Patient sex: M
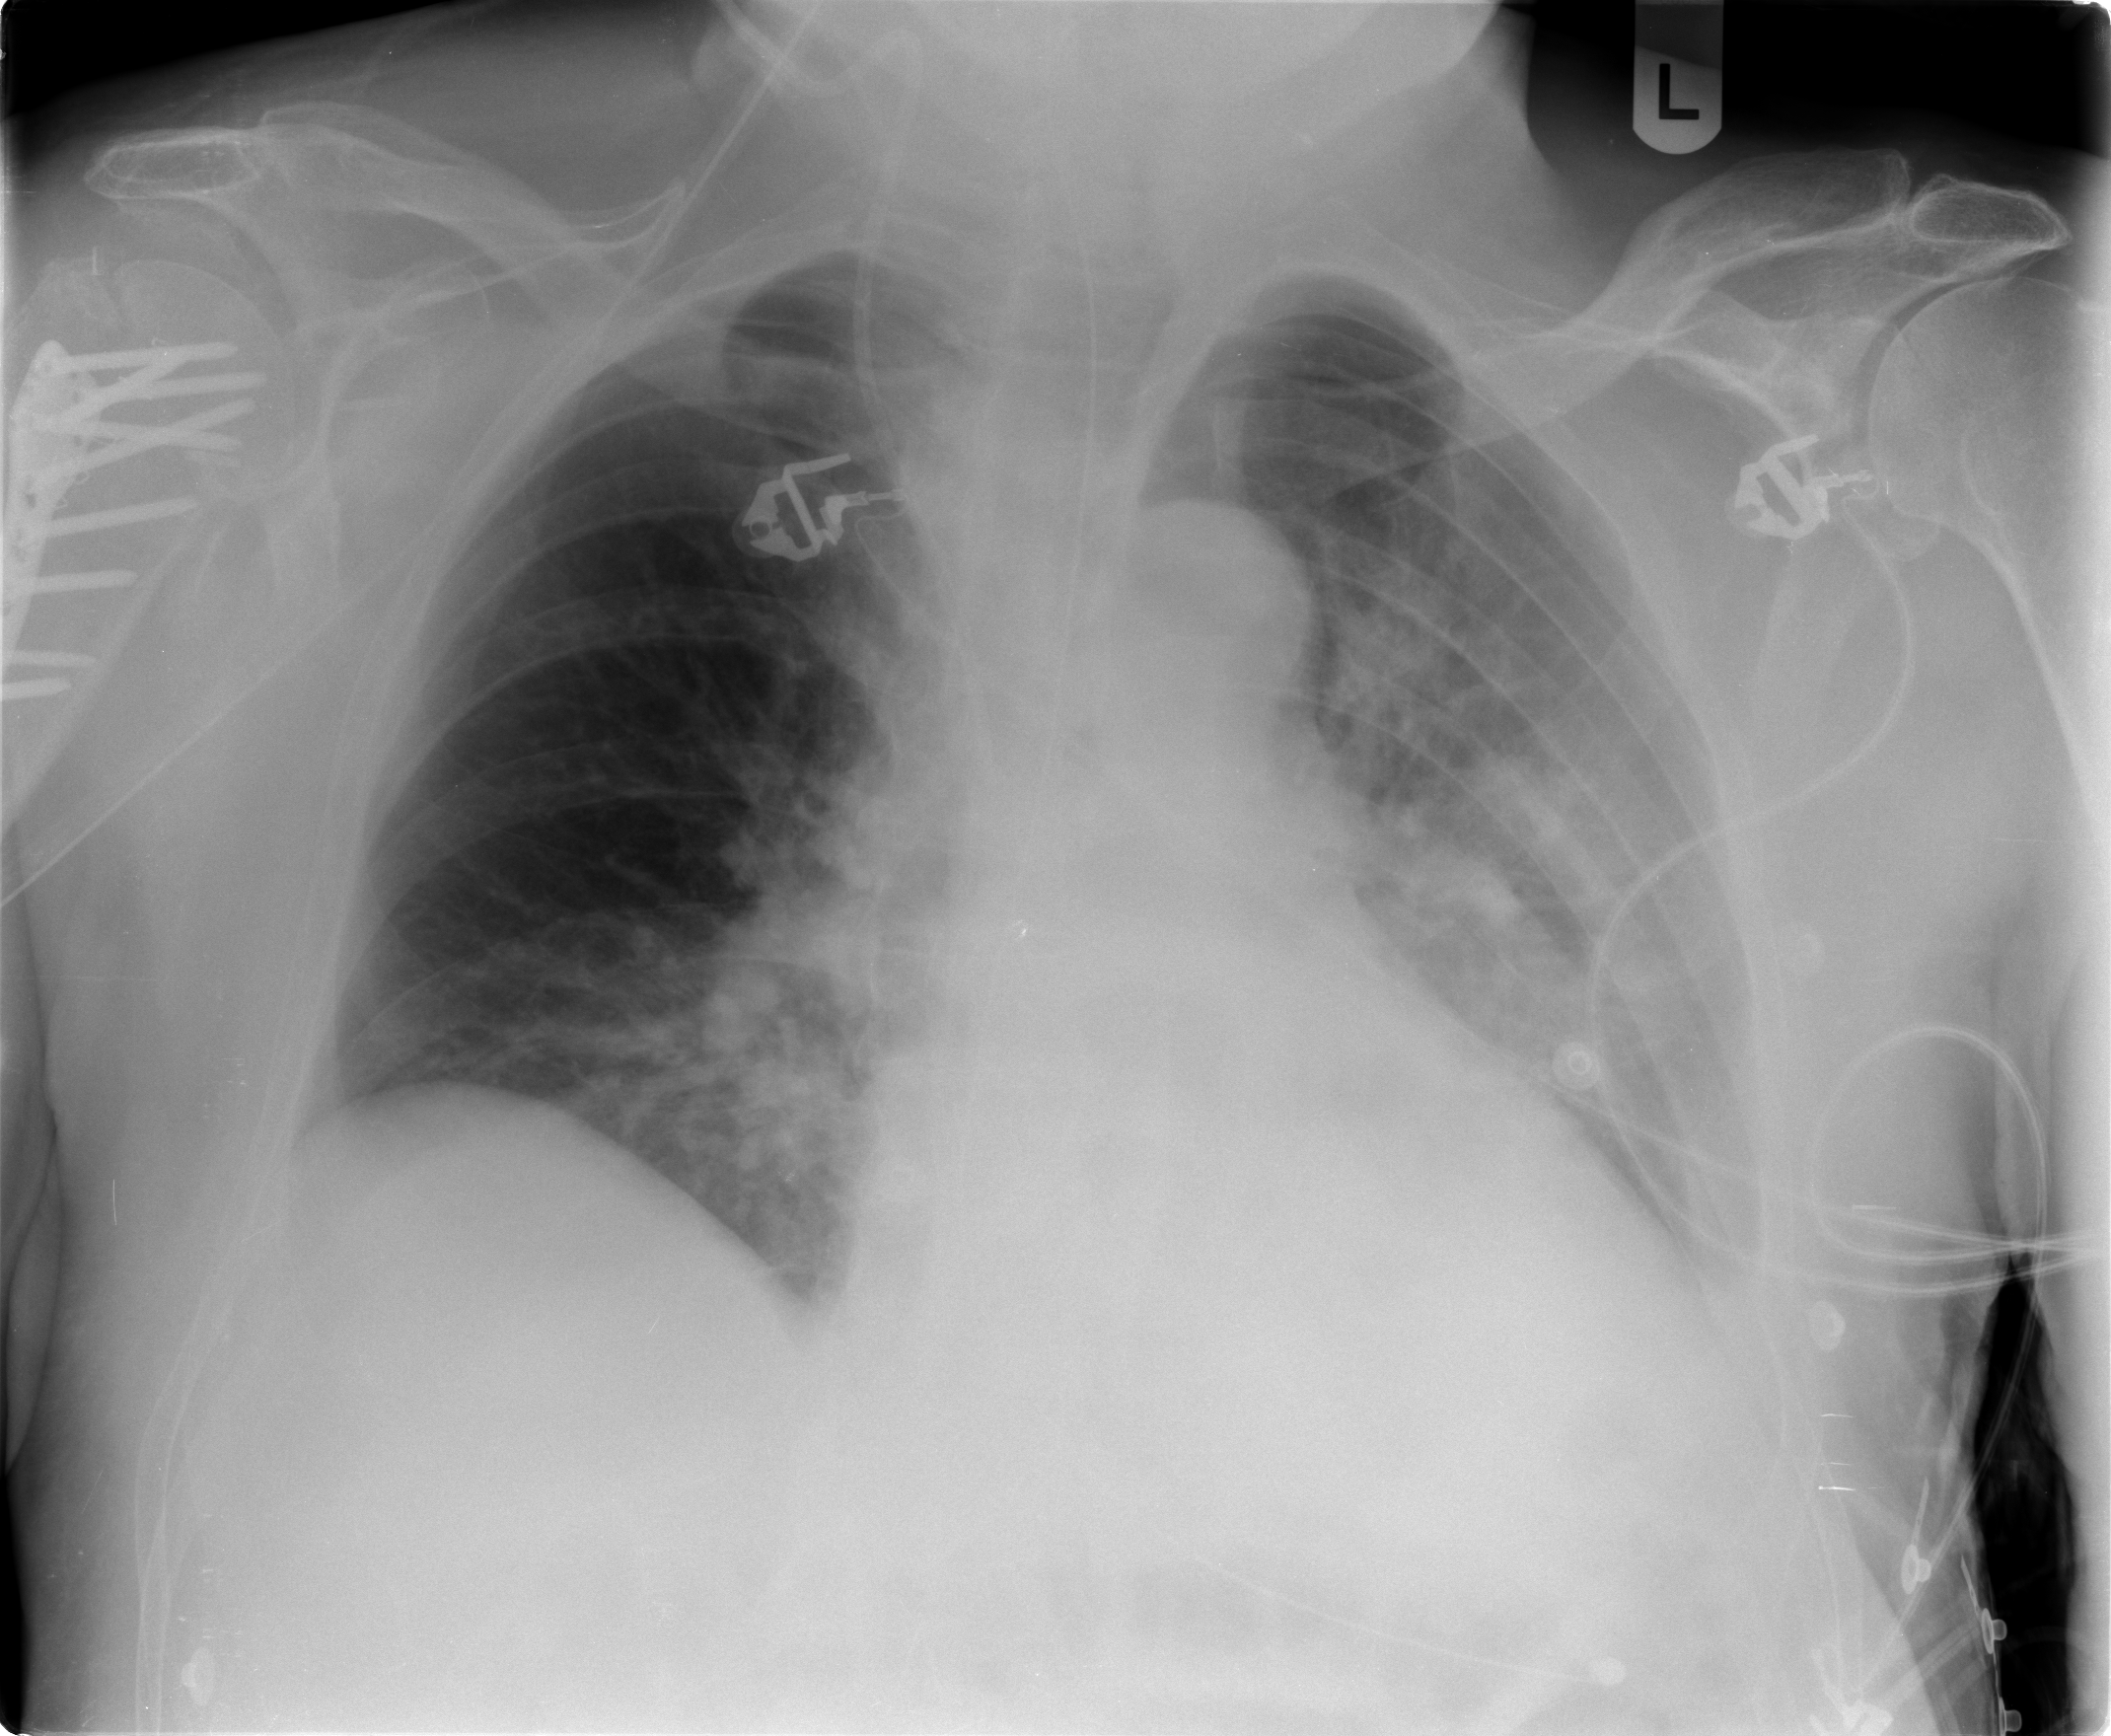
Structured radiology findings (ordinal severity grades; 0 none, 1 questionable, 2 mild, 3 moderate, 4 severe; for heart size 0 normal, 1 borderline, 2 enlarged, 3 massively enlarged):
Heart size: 2
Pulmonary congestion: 2
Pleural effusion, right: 1
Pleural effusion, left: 2
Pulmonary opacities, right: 2
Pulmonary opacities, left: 2
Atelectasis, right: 2
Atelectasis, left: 2